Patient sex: F
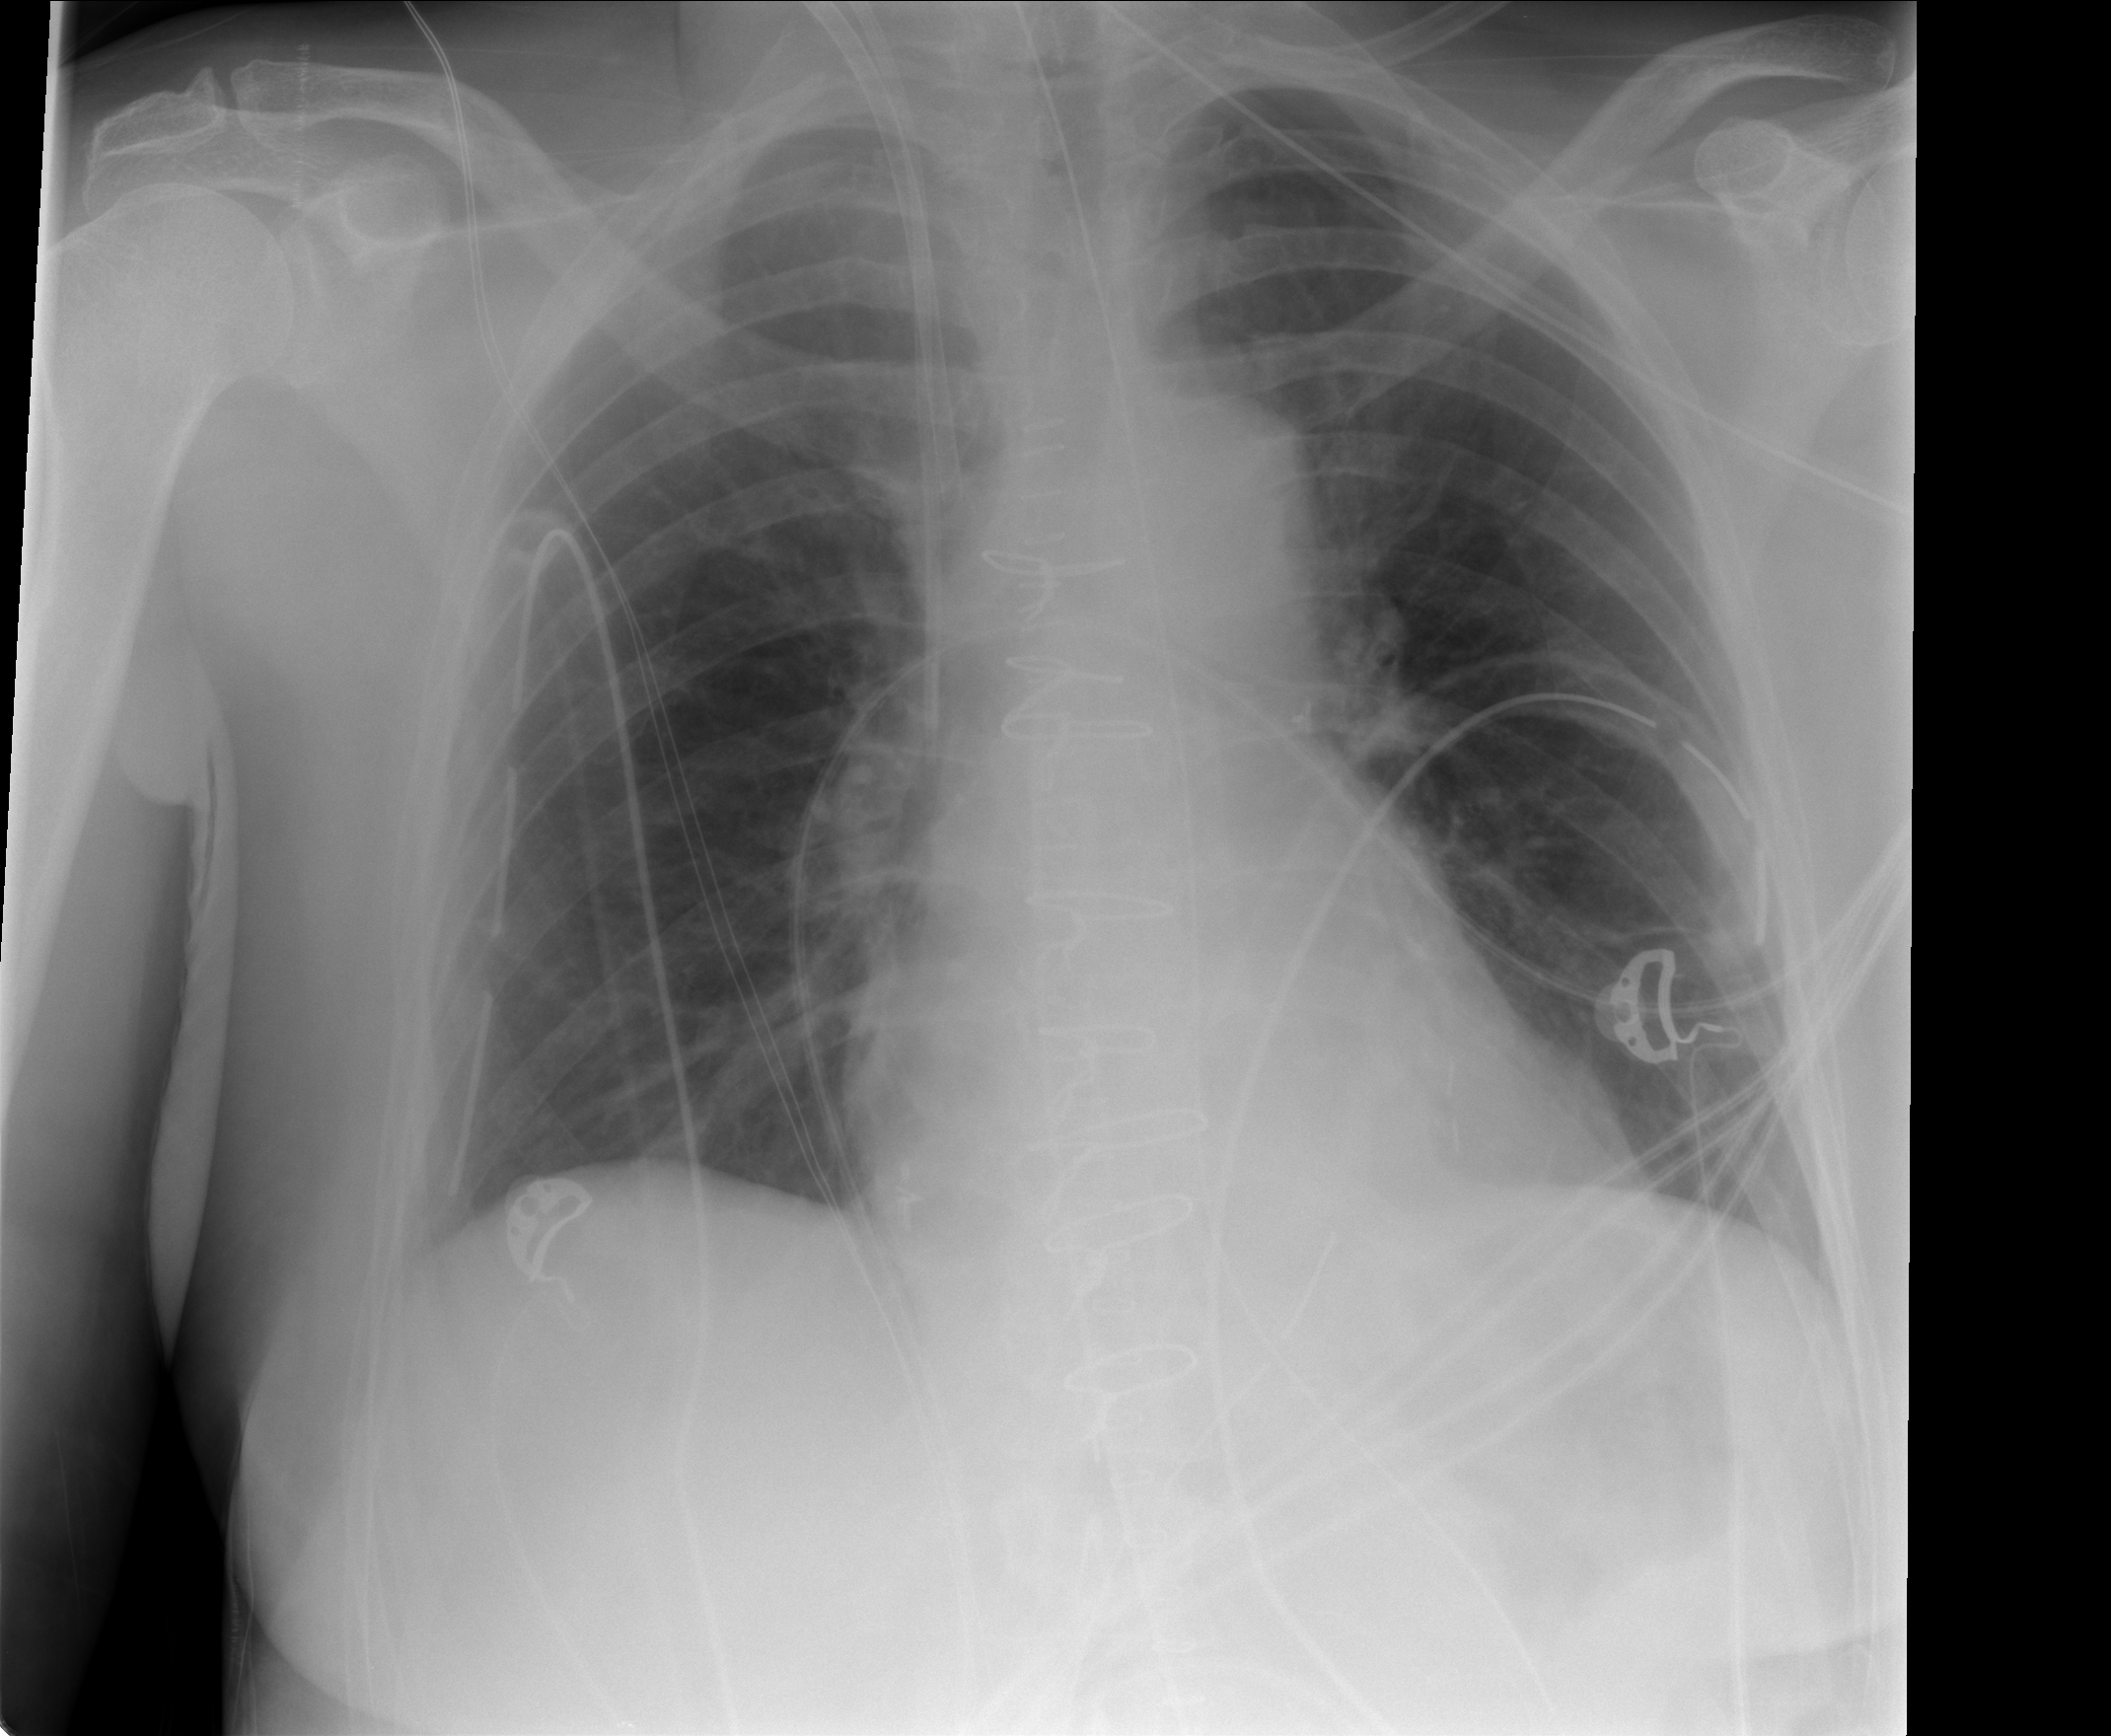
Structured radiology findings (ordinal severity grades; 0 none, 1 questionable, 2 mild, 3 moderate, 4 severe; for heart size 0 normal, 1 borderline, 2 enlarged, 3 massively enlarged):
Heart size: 0
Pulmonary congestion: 0
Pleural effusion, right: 1
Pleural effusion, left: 0
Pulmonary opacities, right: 0
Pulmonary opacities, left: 0
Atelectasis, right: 0
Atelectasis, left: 0